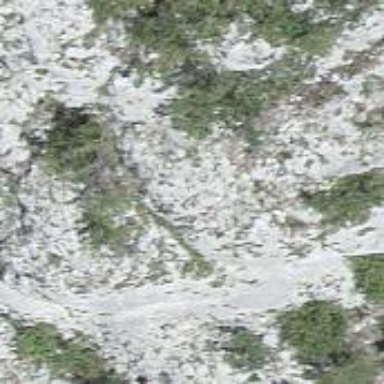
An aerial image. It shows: Cliff in nature.